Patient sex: F
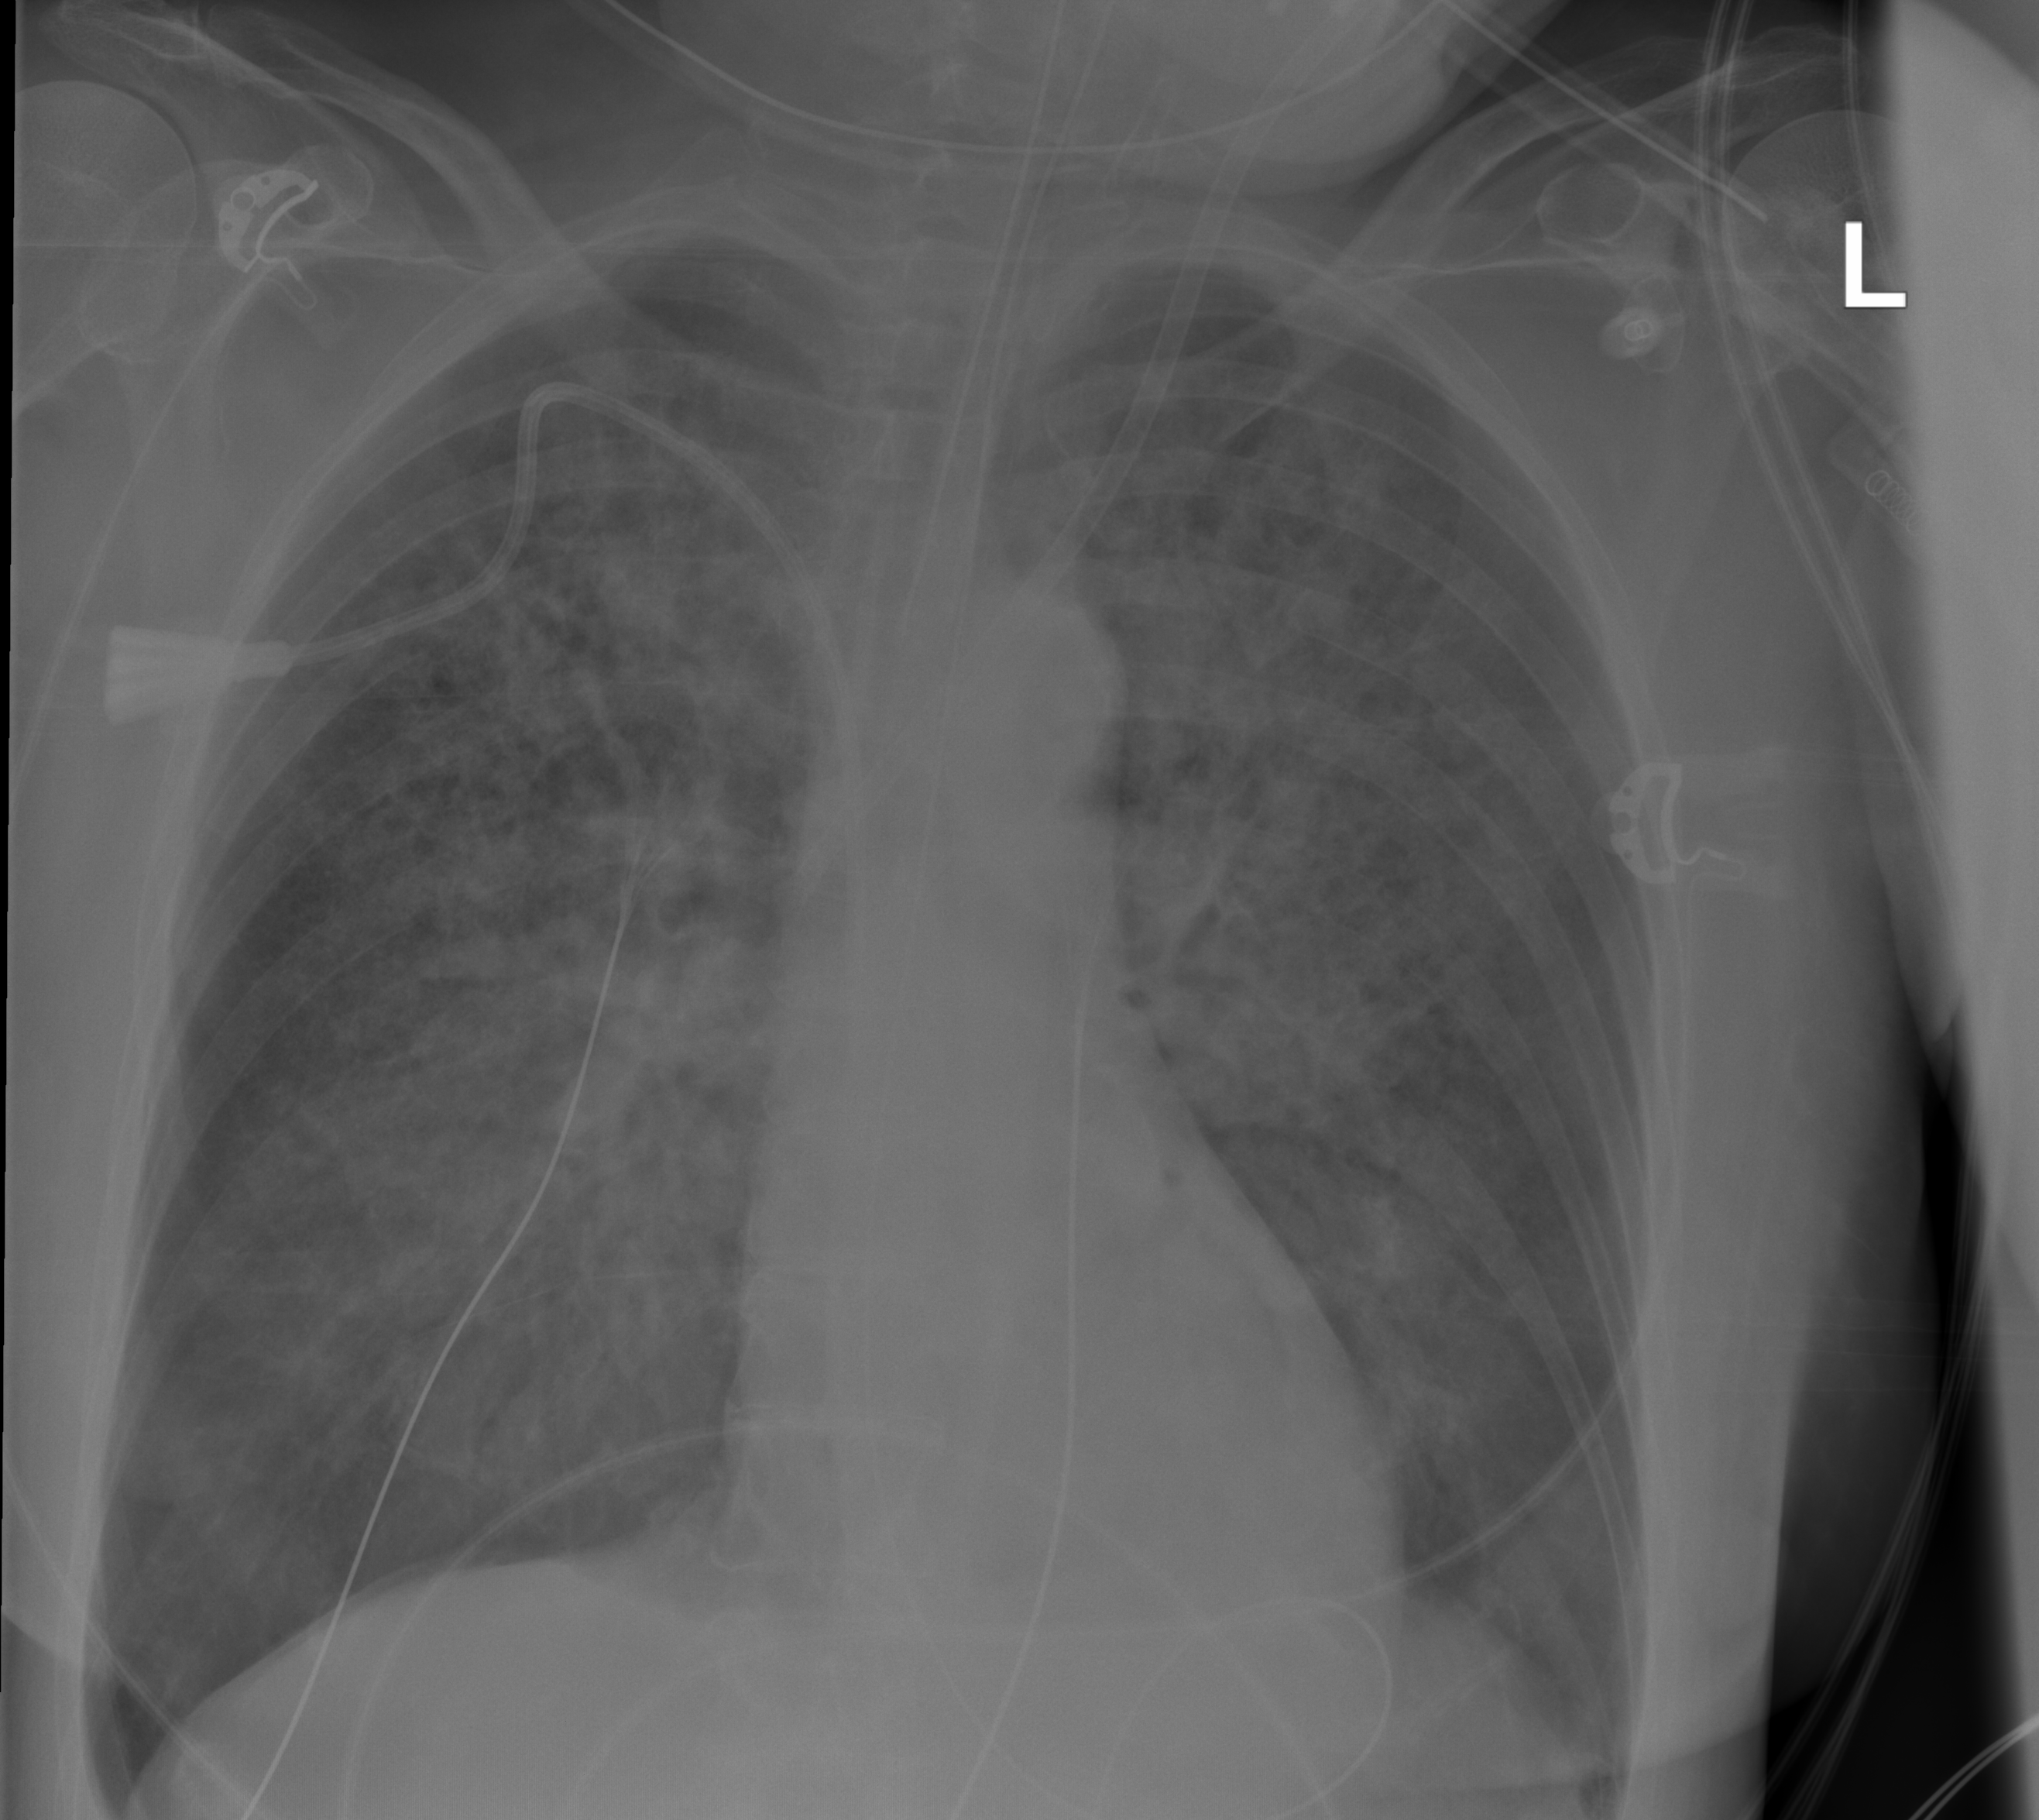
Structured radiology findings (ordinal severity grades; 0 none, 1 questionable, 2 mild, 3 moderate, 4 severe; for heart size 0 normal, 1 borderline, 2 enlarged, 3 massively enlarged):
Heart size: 0
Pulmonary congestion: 0
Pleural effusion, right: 0
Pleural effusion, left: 0
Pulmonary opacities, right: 3
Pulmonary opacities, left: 3
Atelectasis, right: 0
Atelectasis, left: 0